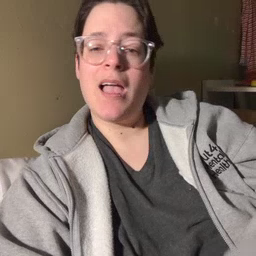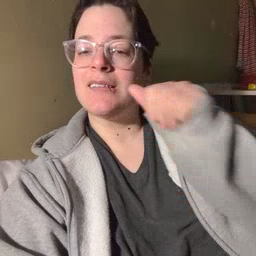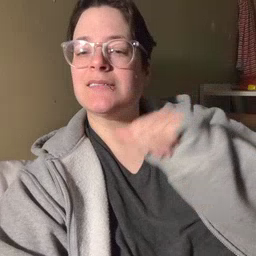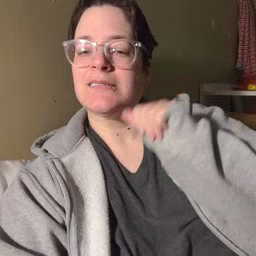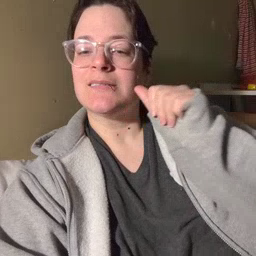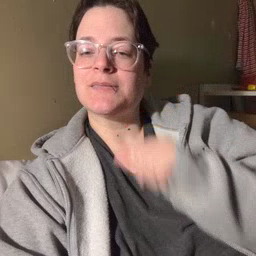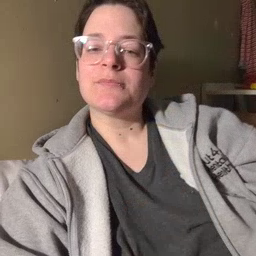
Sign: aunt